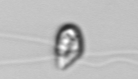
Label: flagellate_morphotype1